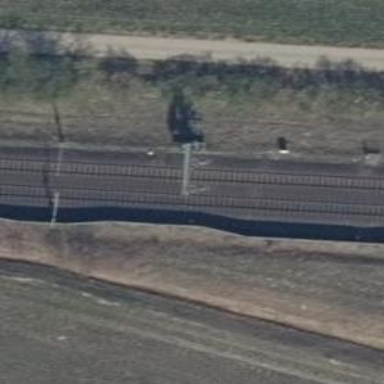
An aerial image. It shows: Railway signal.